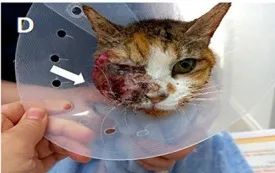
Facial inflammation before and after MSC transplantation, showing a decrease in facial inflammation (FeDESI scores). (D) At 6 days after the injection, purulent discharge of the face increased again (arrow) (FeDESI score 16).
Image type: medical_photograph (other_medical_photograph)